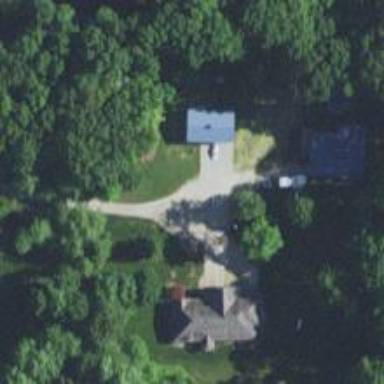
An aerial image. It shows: Driveway leading to service road.